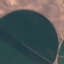
Land use / land cover: AnnualCrop